Field crop: tomato
Growth stage: 1
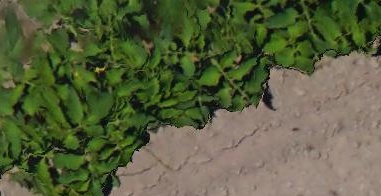
Species: tomato